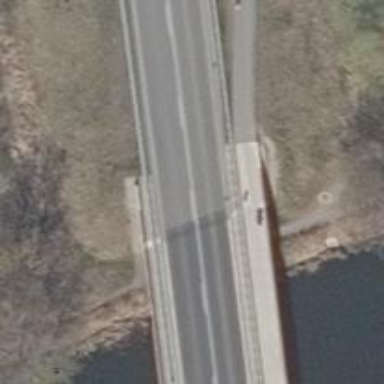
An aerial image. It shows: Primary highway bridge with asphalt surface. It is motorroad with no sidewalk.